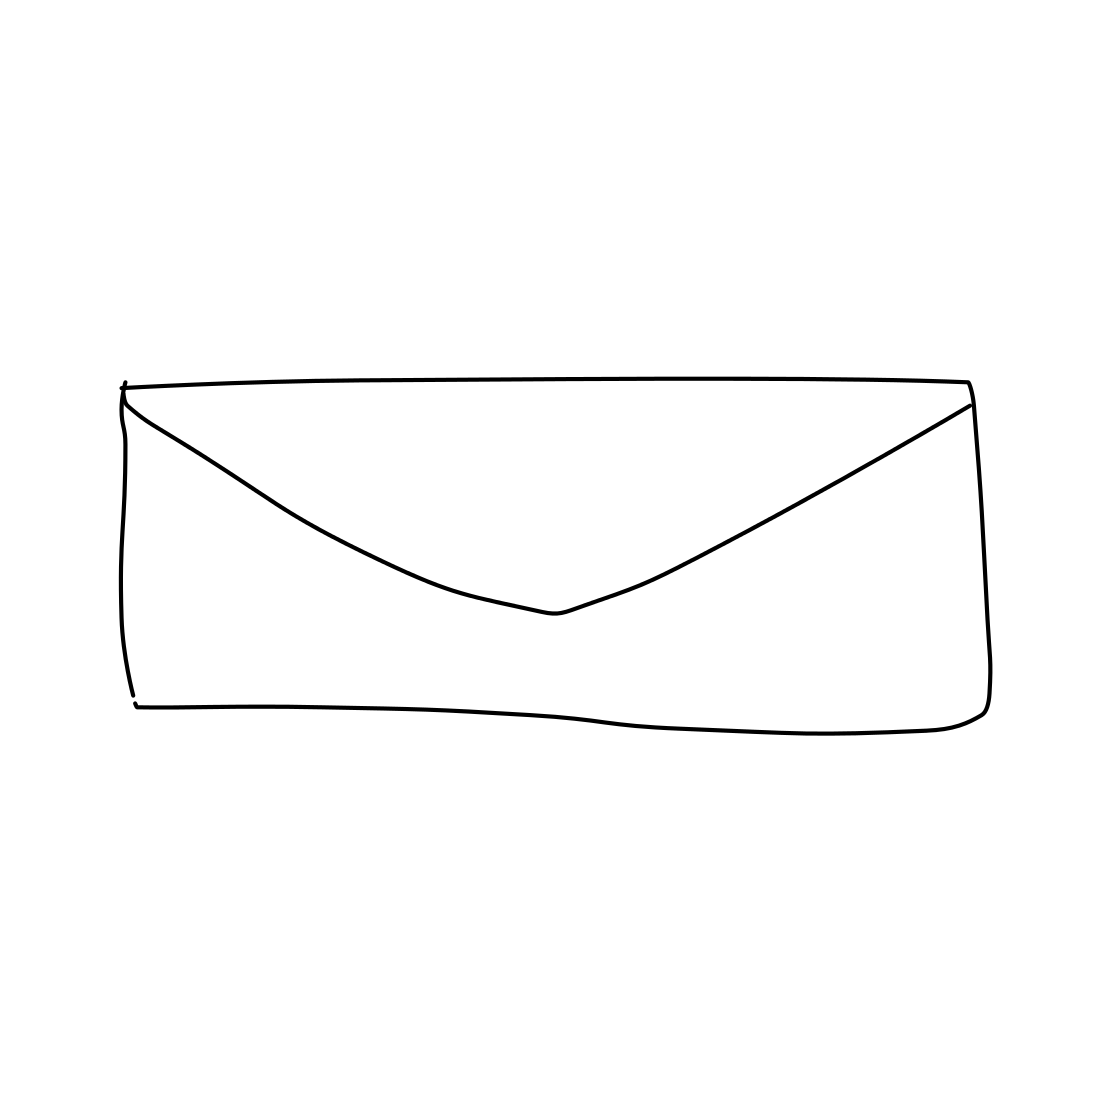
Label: envelope